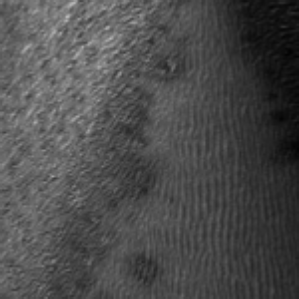
Label: frost